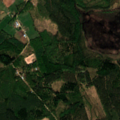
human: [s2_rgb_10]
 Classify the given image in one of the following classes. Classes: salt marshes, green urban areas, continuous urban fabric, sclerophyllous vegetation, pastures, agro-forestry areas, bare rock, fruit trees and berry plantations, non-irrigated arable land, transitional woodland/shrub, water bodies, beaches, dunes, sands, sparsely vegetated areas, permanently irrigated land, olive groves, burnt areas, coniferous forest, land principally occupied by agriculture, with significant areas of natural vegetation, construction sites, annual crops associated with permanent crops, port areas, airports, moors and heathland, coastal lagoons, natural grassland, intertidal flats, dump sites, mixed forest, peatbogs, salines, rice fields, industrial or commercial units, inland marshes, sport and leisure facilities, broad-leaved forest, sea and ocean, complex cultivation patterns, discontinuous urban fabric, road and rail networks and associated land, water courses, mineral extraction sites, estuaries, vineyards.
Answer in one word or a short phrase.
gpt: land principally occupied by agriculture, with significant areas of natural vegetation, coniferous forest, mixed forest, transitional woodland/shrub